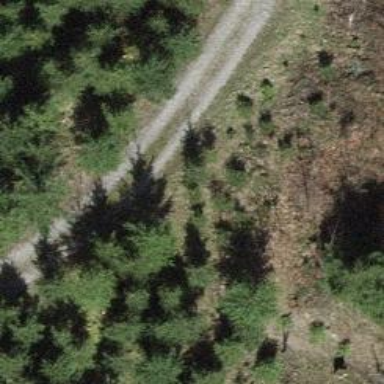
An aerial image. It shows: Track with grade 2 gravel surface.